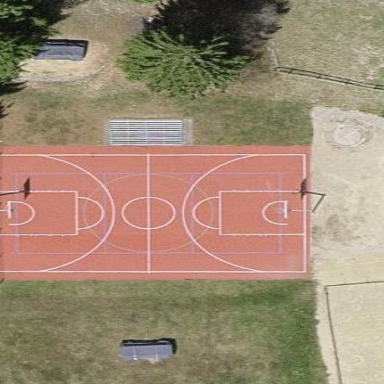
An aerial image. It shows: Basketball court in the leisure land pitch.